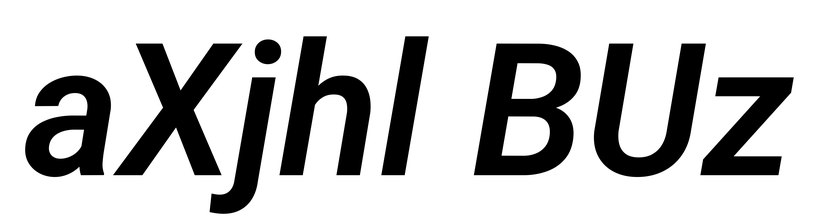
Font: Roboto-Italic_SemiBold_Italic